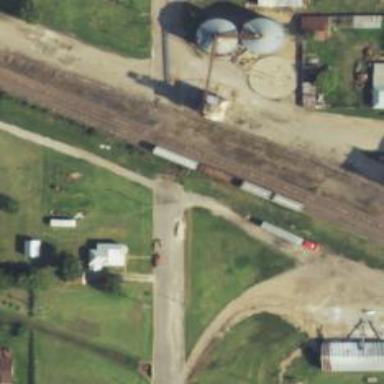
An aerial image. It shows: Railway siding with rails.